Field crop: maize
Growth stage: 1
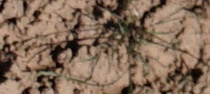
Species: lolium